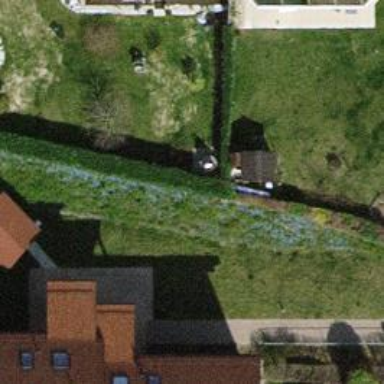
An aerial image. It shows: Hedge acting as barrier.